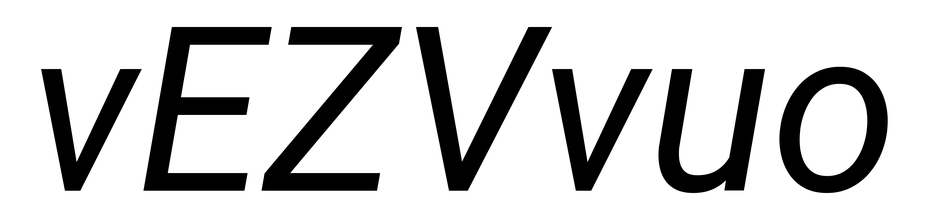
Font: Roboto-Italic_Italic